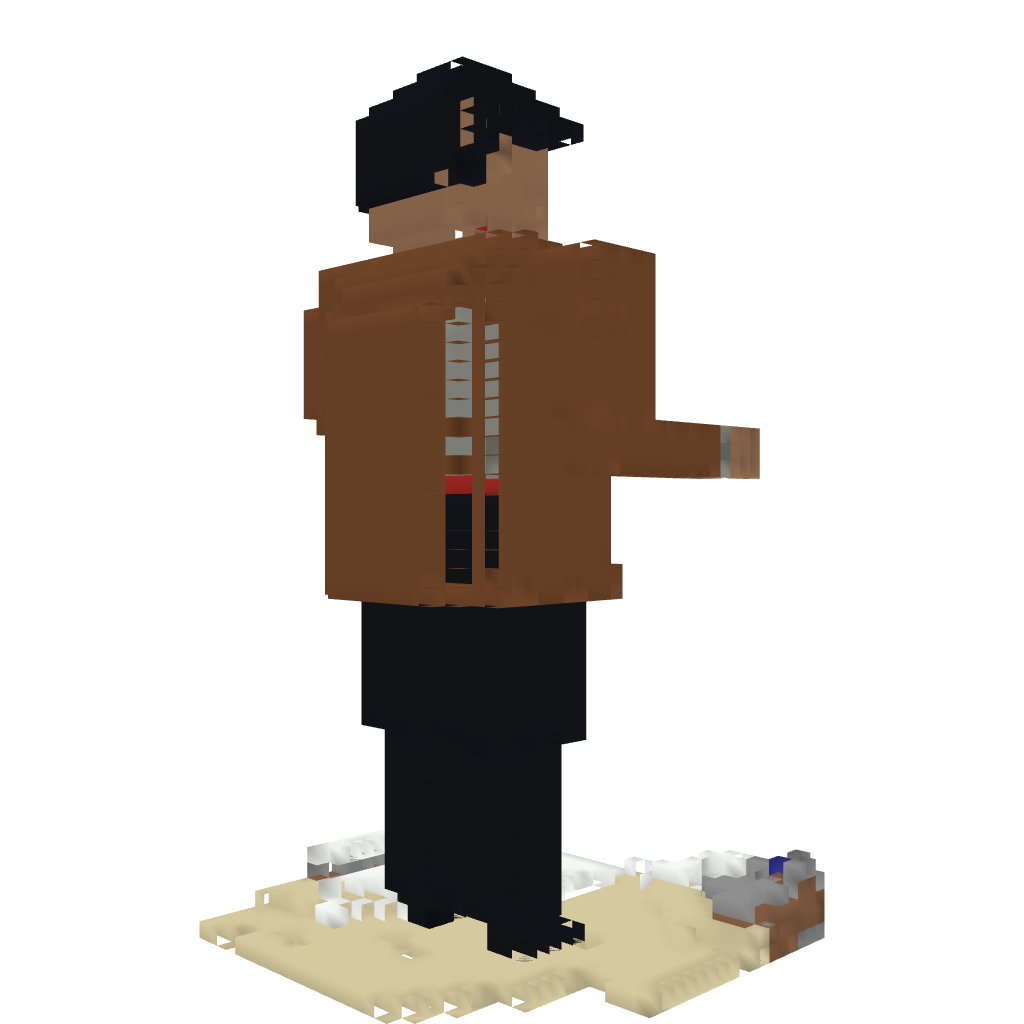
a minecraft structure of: Dr Who